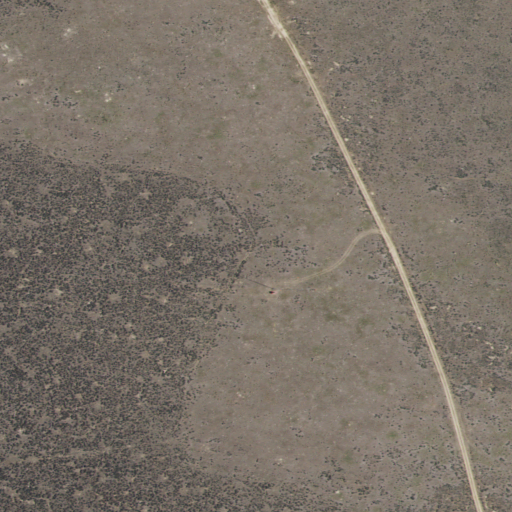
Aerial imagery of mountain in Idaho named Berger Butte containing grassland and shrub